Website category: university
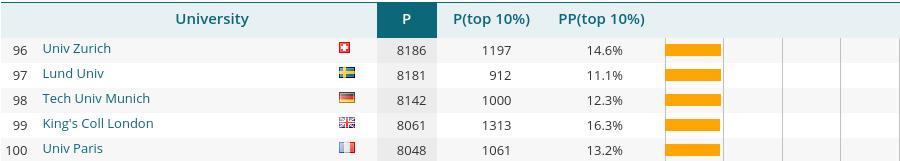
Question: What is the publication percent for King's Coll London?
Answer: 16.3%

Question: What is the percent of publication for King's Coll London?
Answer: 16.3%

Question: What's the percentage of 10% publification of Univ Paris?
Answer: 13.2%

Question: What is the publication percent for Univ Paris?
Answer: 13.2%

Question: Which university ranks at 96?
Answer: Univ Zurich

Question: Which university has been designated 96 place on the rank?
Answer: Univ Zurich

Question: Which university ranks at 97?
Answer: Lund Univ

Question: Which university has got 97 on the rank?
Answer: Lund Univ

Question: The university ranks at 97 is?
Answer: Lund Univ

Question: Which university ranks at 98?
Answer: Tech Univ Munich

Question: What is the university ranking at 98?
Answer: Tech Univ Munich

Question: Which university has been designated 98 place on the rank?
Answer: Tech Univ Munich

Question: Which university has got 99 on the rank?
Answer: King's Coll London

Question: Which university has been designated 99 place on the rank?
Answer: King's Coll London

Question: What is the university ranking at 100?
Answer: Univ Paris

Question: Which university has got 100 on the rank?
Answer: Univ Paris

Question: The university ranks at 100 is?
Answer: Univ Paris

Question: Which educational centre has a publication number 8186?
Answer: Univ Zurich

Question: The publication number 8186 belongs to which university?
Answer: Univ Zurich

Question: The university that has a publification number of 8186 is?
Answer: Univ Zurich

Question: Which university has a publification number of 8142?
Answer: Tech Univ Munich

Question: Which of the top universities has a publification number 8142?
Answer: Tech Univ Munich

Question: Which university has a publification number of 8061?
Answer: King's Coll London

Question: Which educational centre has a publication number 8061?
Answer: King's Coll London

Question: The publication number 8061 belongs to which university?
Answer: King's Coll London

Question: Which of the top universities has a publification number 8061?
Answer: King's Coll London

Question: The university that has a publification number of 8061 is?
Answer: King's Coll London

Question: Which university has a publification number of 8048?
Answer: Univ Paris

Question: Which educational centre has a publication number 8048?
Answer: Univ Paris

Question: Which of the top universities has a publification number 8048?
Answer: Univ Paris

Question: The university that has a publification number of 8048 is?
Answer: Univ Paris

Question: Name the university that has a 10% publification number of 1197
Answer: Univ Zurich

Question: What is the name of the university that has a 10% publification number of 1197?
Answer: Univ Zurich

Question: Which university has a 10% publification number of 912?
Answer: Lund Univ

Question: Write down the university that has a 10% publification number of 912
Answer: Lund Univ

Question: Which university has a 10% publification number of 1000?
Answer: Tech Univ Munich

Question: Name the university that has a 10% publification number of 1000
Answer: Tech Univ Munich

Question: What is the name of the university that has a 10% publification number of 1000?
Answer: Tech Univ Munich

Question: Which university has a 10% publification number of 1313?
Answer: King's Coll London

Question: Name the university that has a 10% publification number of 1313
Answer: King's Coll London